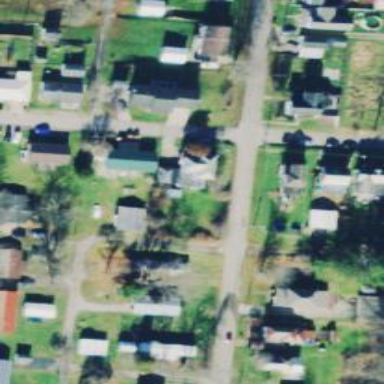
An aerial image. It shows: Residential road.